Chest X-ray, PA view. Patient: 45 years old, sex F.
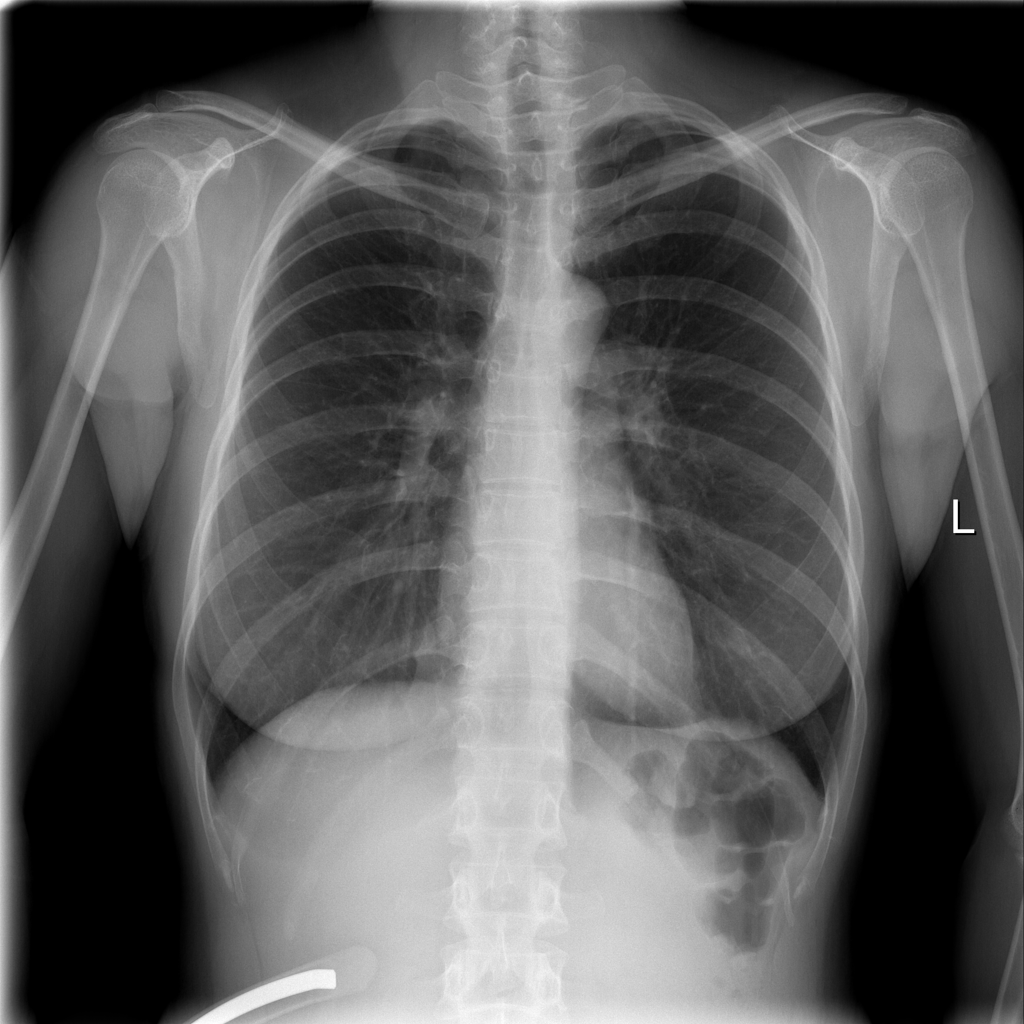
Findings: No Finding